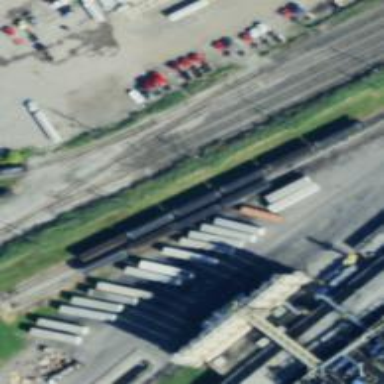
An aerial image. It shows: Rail spur service.